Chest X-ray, PA view. Patient: 35 years old, sex M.
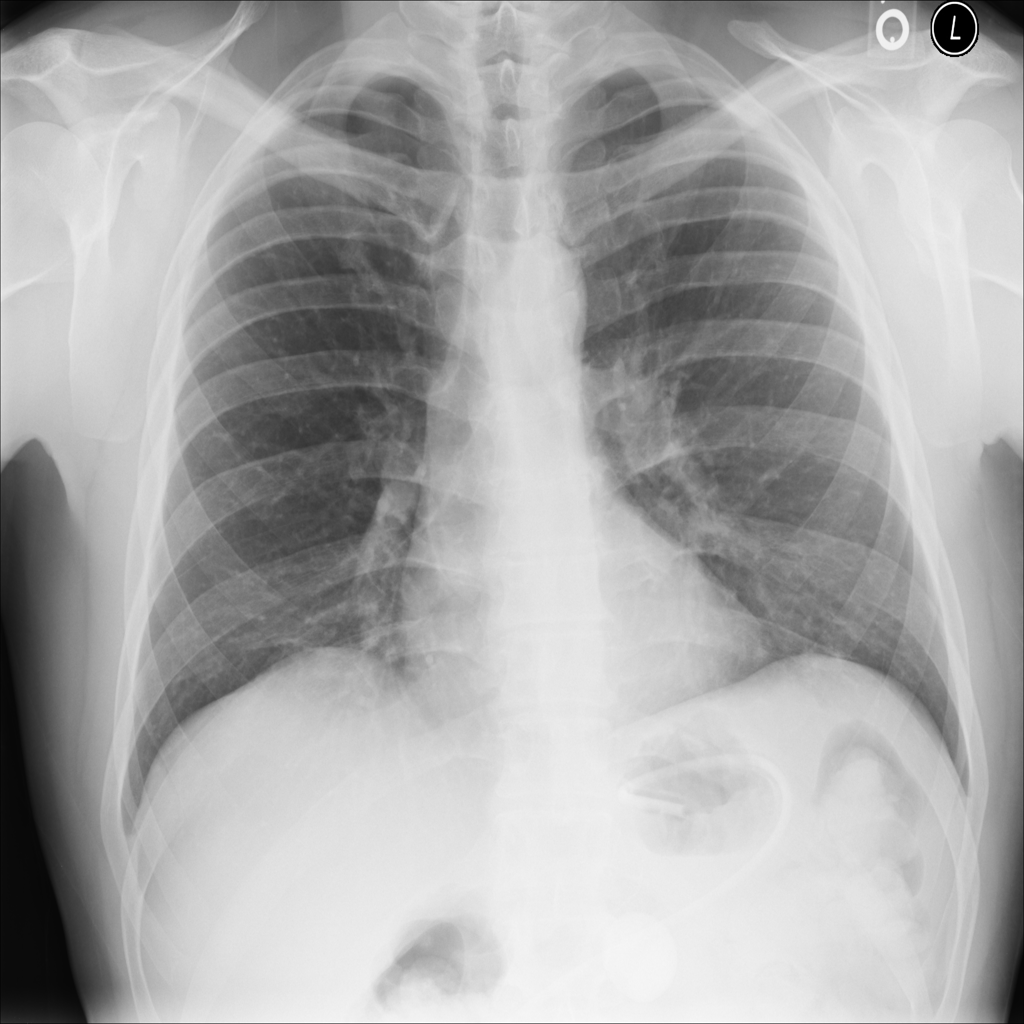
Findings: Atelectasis